Question: I need some assistance to approach this. I have created a 'UITabBarController' where I have two tabs. And in one of them I made it to pop with 'UIPopoverController' where I use a 'UITableView' inside the 'UIPopoverController'. I load the tableView with two objects using table view datasource and I can see them when the 'UIPopoverController' appears.
You can check the screen shot here:

Now what I want to achieve is that, when I click on feedback then I need to be directed/taken to 'feedbackViewController' and the same with the other object Download, it should take me to the 'downloadViewController'.
I know that I need to use table view method:
'''
-(void)tableView:(UITableView *)tableView didSelectRowAtIndexPath:(NSIndexPath *)indexPath;
'''
But I am not having an idea of how I can do this. So any general information of how I can approach this problem would be appreciated.
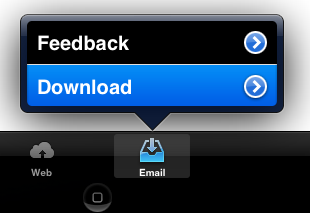
Answer: It sounds quite simple. All you need to do is identify which button was pressed, in this case 0 for Feedback and 1 for Download. Then depending on that present the appropriate view controller.
You will probably need to have a link to a parent, which will ultimately present the new view. Otherwise you will be presenting the view inside the popover controller.
Somewhere when creating/displaying your 'UIPopoverController' create a reference to the parent
'''
UIViewController *mainparent = _mainparent; //where _mainparent is the reference passed through.
'''
Then in your '-(void)tableView:(UITableView *)tableView didSelectRowAtIndexPath:(NSIndexPath *)indexPath;' include the following.
'''
if (indexPath.row == 0)
[mainparent presentModalViewController:feedbackViewController animated:YES];
else
[mainparent presentModalViewController:downloadViewController animated:YES];
'''
That will modally present the required view controllers.